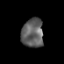
Tissue: prostate
Cell type: T cells
Senescence score: 0.3182
Nuclear area (px): 619
Mean DAPI intensity: 96.221